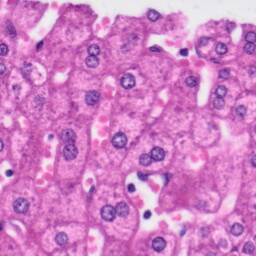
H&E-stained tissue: Liver